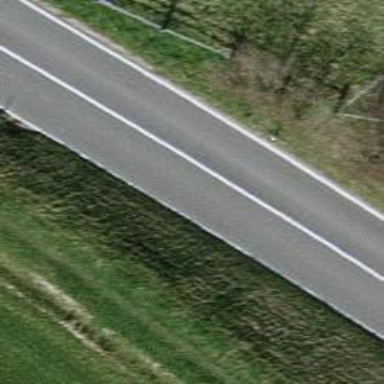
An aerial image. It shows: Secondary road.